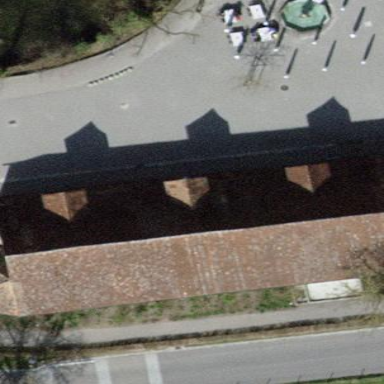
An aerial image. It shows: Building with gabled roof. The roof is covered with roof tiles and oriented across the structure.